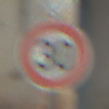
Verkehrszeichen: Geschwindigkeit30
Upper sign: EndeVorfahrtsstrasse
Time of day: MorningAfternoon
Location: Outdoor (Nature)
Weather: PartlyCloudy
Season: Autumn
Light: Natural